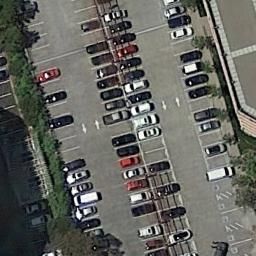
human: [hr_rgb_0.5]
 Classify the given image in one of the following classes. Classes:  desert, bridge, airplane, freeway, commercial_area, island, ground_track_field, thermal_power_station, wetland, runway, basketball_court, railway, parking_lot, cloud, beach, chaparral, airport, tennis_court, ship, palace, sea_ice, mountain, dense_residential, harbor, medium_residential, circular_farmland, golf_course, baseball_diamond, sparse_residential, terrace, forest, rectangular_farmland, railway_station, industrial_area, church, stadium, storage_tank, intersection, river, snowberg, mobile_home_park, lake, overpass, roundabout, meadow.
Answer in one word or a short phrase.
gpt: parking_lot